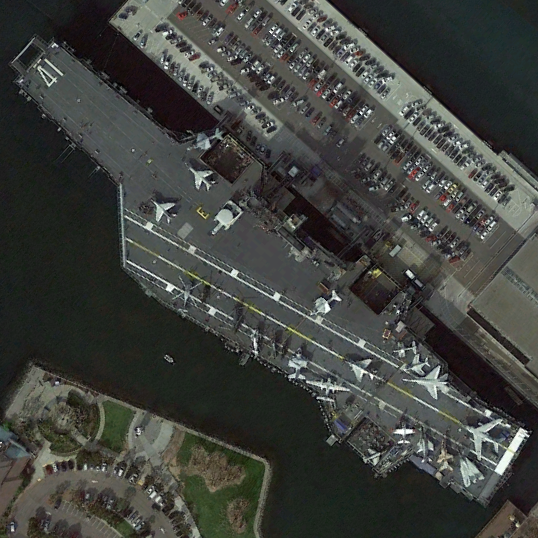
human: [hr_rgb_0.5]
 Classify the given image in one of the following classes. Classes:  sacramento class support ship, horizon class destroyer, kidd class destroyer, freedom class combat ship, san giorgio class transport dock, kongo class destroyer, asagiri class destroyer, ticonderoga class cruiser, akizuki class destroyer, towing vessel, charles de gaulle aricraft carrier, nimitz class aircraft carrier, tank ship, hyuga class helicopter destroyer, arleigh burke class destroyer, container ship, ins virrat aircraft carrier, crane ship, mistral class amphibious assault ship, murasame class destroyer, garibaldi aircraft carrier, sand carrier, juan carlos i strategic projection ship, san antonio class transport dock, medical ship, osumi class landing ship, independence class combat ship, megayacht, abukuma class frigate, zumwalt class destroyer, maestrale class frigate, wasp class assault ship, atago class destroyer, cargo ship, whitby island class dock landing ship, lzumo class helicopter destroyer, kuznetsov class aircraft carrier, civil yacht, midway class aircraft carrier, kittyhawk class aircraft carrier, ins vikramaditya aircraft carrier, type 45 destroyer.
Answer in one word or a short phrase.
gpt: Midway class aircraft carrier